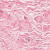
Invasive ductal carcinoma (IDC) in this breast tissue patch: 0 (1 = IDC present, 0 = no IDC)